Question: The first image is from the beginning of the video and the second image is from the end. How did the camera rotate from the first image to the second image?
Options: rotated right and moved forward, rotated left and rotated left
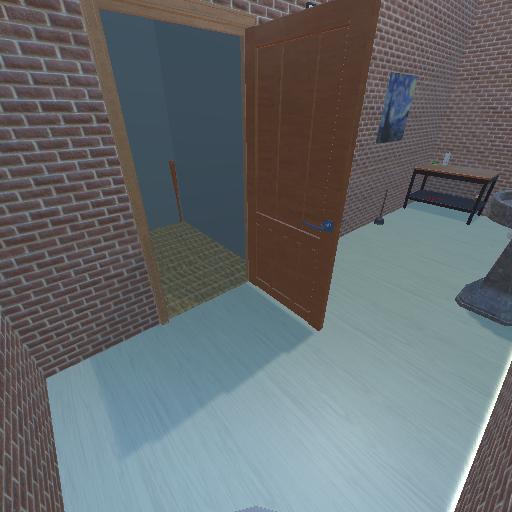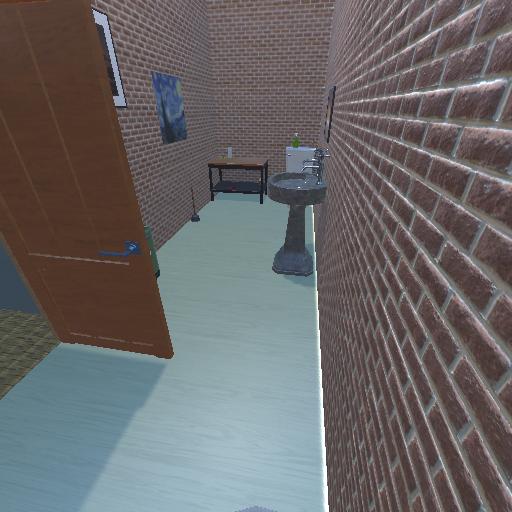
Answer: rotated right and moved forward